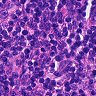
Metastatic tissue present: no